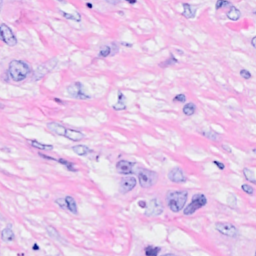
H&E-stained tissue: Breast